Question: I'm trying to add LLVM to a cmake project, using cygwin as a compiler. I downloaded LLVM from cygwin's installer (just installed all of the llvm related packages). The files are there, however I cannot include LLVM in my project. I tried using the official guide for 3.5.2 (the version it installed) and my CMakeLists.txt looks like
'''
cmake_minimum_required(VERSION 3.2)
project(Lang)
find_package(LLVM REQUIRED CONFIG)
message(STATUS "Found LLVM ${LLVM_PACKAGE_VERSION}")
message(STATUS "Using LLVMConfig.cmake in: ${LLVM_DIR}")
include_directories(${LLVM_INCLUDE_DIRS})
add_definitions(${LLVM_DEFINITIONS})
set(CMAKE_CXX_FLAGS "${CMAKE_CXX_FLAGS} -std=c++11")
set(SOURCE_FILES main.cpp)
add_executable(Lang ${SOURCE_FILES})
llvm_map_components_to_libnames(llvm_libs support core irreader)
# Link against LLVM libraries
target_link_libraries(Lang ${llvm_libs})
'''
However, I get a bunch of errors like these

Am I doing something wrong? All I want to do is to use LLVM in my project.
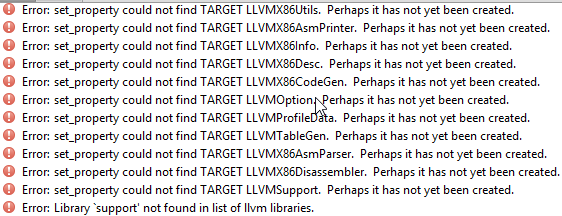
Answer: As indicated by Marco A. in the comments, the problem were missing libraries. This link helped resolve the issue, and everything seems to be working normally now. <URL>
Thank you.